Question: Flow of the promise chain execution

'''
const timeoutPromise = (interval, intervalName) => {
return new Promise((resolve, reject) => {
setTimeout(function(){
console.log('Executed ${intervalName} at: ${new Date().toString()} with interval of ${interval}');
resolve();
}, interval);
});
};
let main = () => {
console.log('Starting at:', new Date().toString());
console.log('Completed at:', new Date().toString());
};
'''
> From the above-given image, create a function that takes 2 fields as an argument:
- a letter (in our case, A, B, C, D)
- Time in milliseconds will be any distinct values provided by youInside the function, there must be a setTimeout with the value as above-mentioned timeThe main function will start the execution such that the above-created function will be executed in the chronology specified above, i.e.:
- A & D will start together
- C will only start after completion of A & D
- B will start right after completion of AThe execution must be in such a manner that:
- Time and message should be logged in console when program execution starts
- Time and message should be logged in console when program execution ends
- Time and letter should be logged each time the function is called
I tried all the possible ways but either function A is running twice or B is logged after the program execution ends...
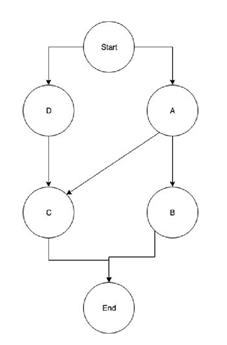
Answer: To resolve promises in a specific order, you need to chain them accordingly. Following is a breakdown of one of the ways it can be done:
1. As A and D can start immediately, we call the timeoutPromise function and save the returned promises in variables so we can reference them later.
2. As we need to start B as soon as A resolves, we can save a reference to the A promise in a variable so that we can start B when A completes.
3. We can use Promise.all to wait for both A and D to resolve before we start C. The resulting promise is again stored into a variable.
4. Promise.all is used to wait for B and C promises to settle to ensure that both promises have settled before we end the execution.
'''
const timeoutPromise = (seconds, intervalName) => {
return new Promise((resolve, reject) => {
setTimeout(function () {
console.log(
'Executed ${intervalName} at: ${new Date().toString()} with interval of ${seconds} seconds'
);
resolve();
}, seconds * 1000);
});
};
let main = () => {
console.log('Starting at:', new Date().toString());
const promiseA = timeoutPromise(1, 'A');
const promiseAandD = Promise.all([promiseA, timeoutPromise(4, 'D')]);
const promiseBThen = promiseA.then(() => timeoutPromise(1, 'B'));
const promiseCThen = promiseAandD.then(() => timeoutPromise(1, 'C'));
Promise.all([promiseCThen, promiseBThen]).then(
() => {
console.log('Completed at:', new Date().toString());
}
);
};
main();
'''